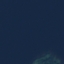
Land use / land cover: SeaLake